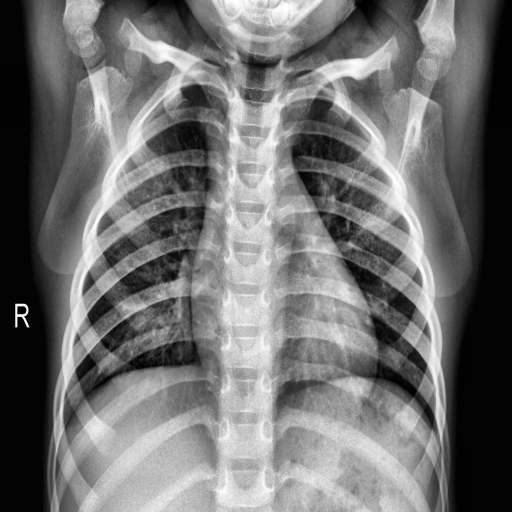
Finding: NORMAL